Question: When I check all three check boxes, and uncheck only the last, then both the first and the last get unchecked.
Other such mysterious behaviour occurs when playing around with the check boxes.
After having dug a few hours already, here the scenario.
I have this form:

The check boxes are data bound using a <URL>. The 'BindingSource' is bound to my domain object.
'''
public class Inquiry {
public virtual IList<Report> Reports{ get; protected set; }
public bool DomaineMedicament {
get { hasReport(ReporType.DomaineMedicament); }
set {
if (value) addReport(ReportType.DomaineMedicament);
else removeReport(ReportType.DomaineMedicament);
}
}
// Same code for the other bound boolean values...
private void addReport(ReportType report) {
// Can only contain one for each type at any time
if (hasReport(report)) return;
Report adding = new Report() { Type = report, Inquiry=this; };
Reports.Add(adding);
}
private bool hasReport(ReportType report) {
return 0 < Reports.Count(r => r != null && r.Type == report);
}
private void removeReport(ReportType report) {
if (hasReport(report))
Reports.Remove(Rapports.Single(r => r.Type == report));
}
}
'''
The data binding of my check boxes is defined at design-time as follows:
| |
'''
public partial class NouvelleDemandeForm : Form {
public NouvelleDemandeForm() {
InitializeComponent();
inquiredAtDateTimePicker.MaxDate = DateTime.Today.AddDays(-1);
inquiryBindingSource.CurrentItemChanged += (sender, e) => {
createNewInquiryButton.Enabled =
DataContext.AllRequiredInformationIsProvided;
};
}
public DemandeAccesInformation DataContext {
get { return (DemandeAccesInformation)inquiryBindingSource.DataSource; }
set { inquiryBindingSource.DataSource = value; }
}
}
'''
And in the advanced DataBindings settings, the update is set to occur <URL>.
I have investigated using breakpoints, and also written unit tests, I can't find out what's happening.
'''
[TestClass]
public class InquiryTests{
[TestMethod]
public void IShouldCountThreeWhenAddingThreeReports() {
givenIHaveANewInquiry();
whenIAddTheThreeReports();
thenIShouldCount(3);
}
[TestMethod]
public void IShouldCountTwoWhenAddingThreeReportsAndRemovingOne() {
givenIHaveANewInquiry();
whenIAddTheThreeReports();
whenIRemove(ReportType.RegistreDesRefus);
thenIShouldCount(2);
}
private void givenIHaveANewInquiry() { inquiry = new Inquiry(); }
private void whenIAddTheThreeReports() {
inquiry.DomaineMedicament = true;
inquiry.OrdonnanceElectronique = true;
inquiry.RegistreDesRefus = true;
}
private void whenIRemove(ReportType report) {
inquiry.Reports.Remove(inquiry.Reports.Single(r => r.Type == report));
}
private void thenIShouldCount(int expectedReportCount) {
Assert.AreEqual(expectedReportCount, inquiry.Reports.Count);
}
private Inquiry inquiry;
}
'''
Both tests pass!
I am kind of lost here. Any thoughts of any possible issues?
>
I have handled the check boxes 'CheckedChanged' event manually as stated in <URL>.
Now, sometimes, when I check all three check boxes and uncheck them afterwards, my button remains enabled, which it shall not.
Here's how I handle the <URL> event manually.
'''
electronicPrescriptionCheckBox.CheckedChanged += (sender, e) => {
addRemoveReport(electronicPrescriptionCheckBox.Checked
, RapportAccesInformation.TypeRapport.OrdonnanceElectronique);
};
private void addRemoveReport(bool addRemove
, ReportType report) {
switch (report) {
case ReportType.DomaineMedicament:
DataContext.DomaineMedicament = addRemove;
break;
case ReportType.OrdonnanceElectronique:
DataContext.OrdonnanceElectronique = addRemove;
break;
case ReportType.RegistreDesRefus:
DataContext.RegistreDesRefus = addRemove;
break;
}
inquiryBindingSource.ResetCurrentItem();
}
'''
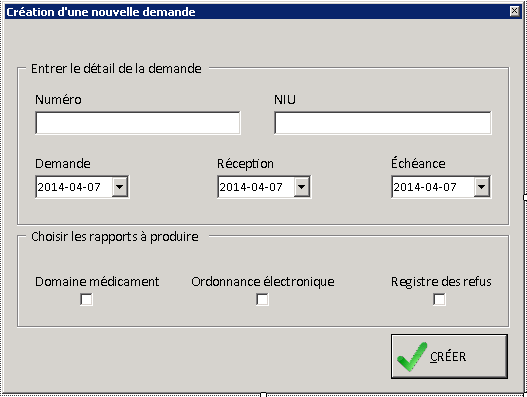
Answer: This seems to be a WinForms DataBinding flaw as per this question linked by @Sayse.
<URL>
I ended up doing manual processing of <URL> events, and ensuring that the object actually reflected the very state the the check boxes each time a 'CheckedChanged' occurs.